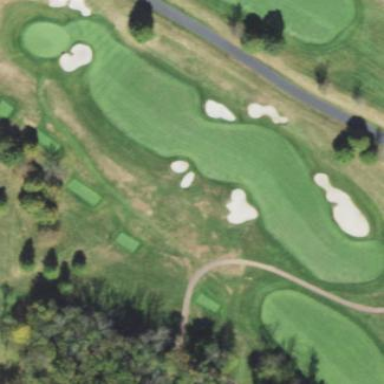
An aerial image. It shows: Rough area on grassy golf course.